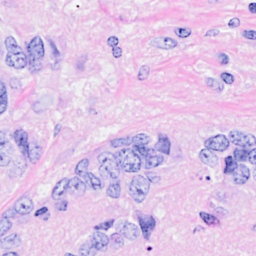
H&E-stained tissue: Breast